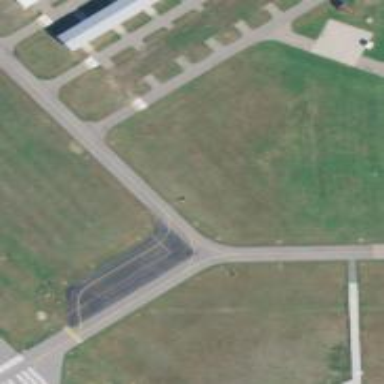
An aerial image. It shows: Image of taxiway at airport.